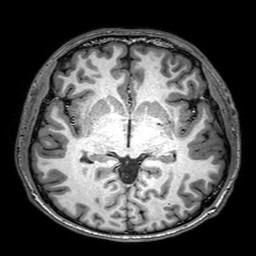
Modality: T1w
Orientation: coronal
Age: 25
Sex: male
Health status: healthy
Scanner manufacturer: philips
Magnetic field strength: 3 T